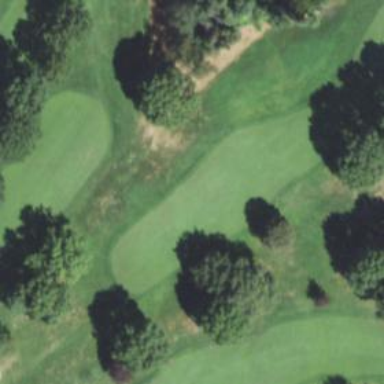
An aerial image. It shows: Golf fairway surrounded by grass.